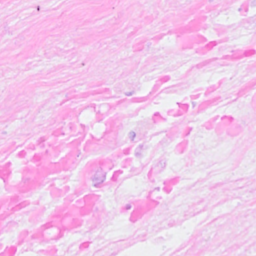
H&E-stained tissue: Breast